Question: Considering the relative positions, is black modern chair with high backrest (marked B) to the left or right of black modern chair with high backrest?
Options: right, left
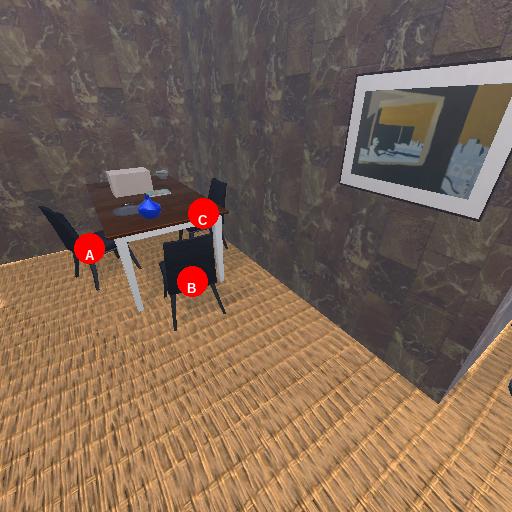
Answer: right